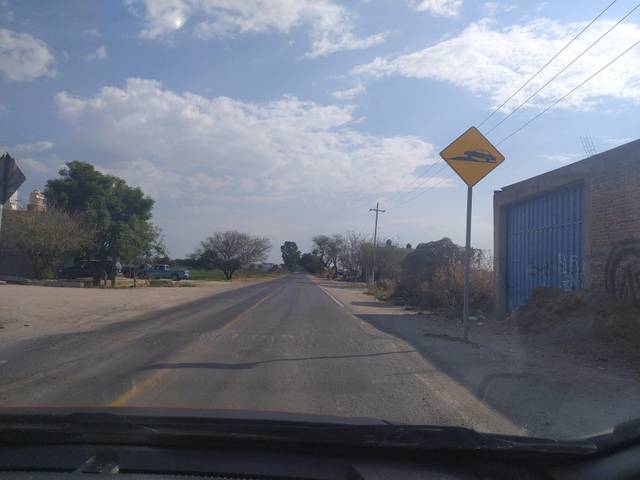
Region: Mexico
Coordinates: 20.91, -101.858